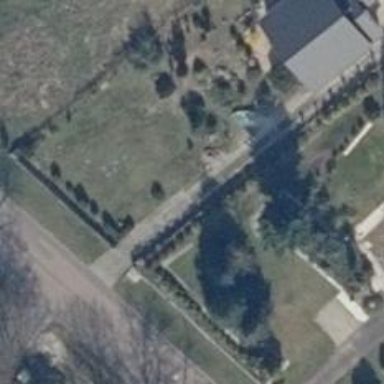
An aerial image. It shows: Driveway.